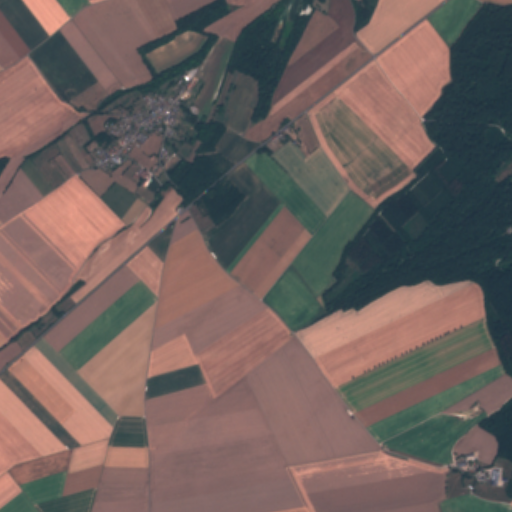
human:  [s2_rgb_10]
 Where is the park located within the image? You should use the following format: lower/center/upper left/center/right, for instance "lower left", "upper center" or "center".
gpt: The park is located in the upper center of the image.
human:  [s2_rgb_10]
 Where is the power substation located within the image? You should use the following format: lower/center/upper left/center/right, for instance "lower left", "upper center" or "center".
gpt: The power substation is located in the upper center of the image.
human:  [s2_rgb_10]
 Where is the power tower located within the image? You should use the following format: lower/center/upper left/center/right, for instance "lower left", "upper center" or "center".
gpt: The power tower is located in the upper left of the image.
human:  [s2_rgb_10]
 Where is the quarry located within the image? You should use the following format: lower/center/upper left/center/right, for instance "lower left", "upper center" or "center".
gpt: The quarry is located in the upper center of the image.
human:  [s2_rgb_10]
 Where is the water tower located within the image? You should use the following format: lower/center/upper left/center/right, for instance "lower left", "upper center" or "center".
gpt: The water tower is located in the center left of the image.
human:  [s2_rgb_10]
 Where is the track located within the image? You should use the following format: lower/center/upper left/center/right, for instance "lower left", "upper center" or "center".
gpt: There is no track in the image.